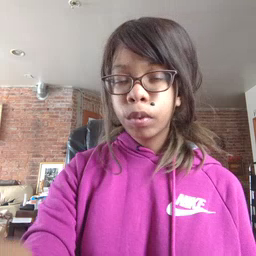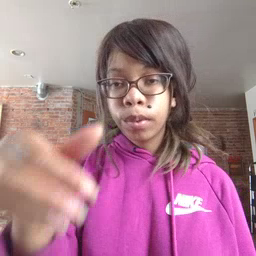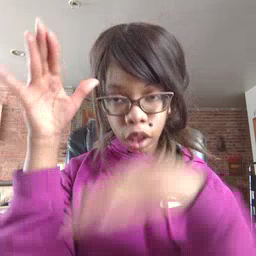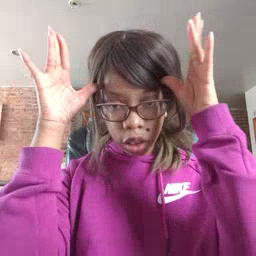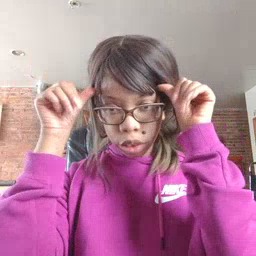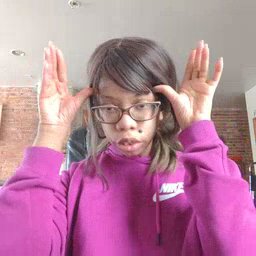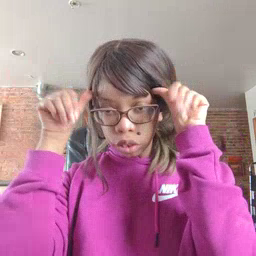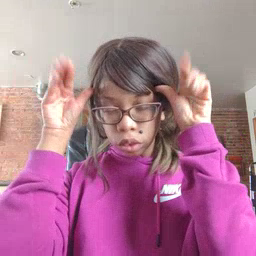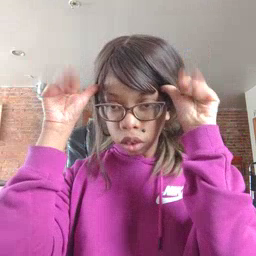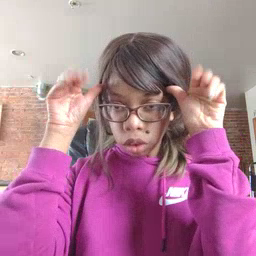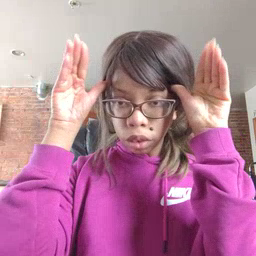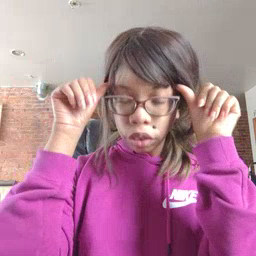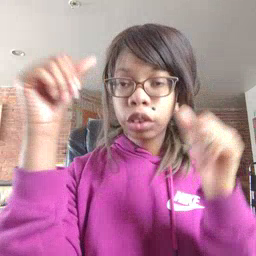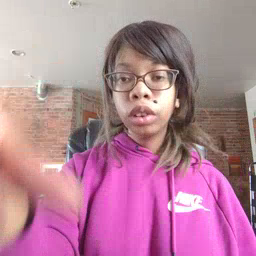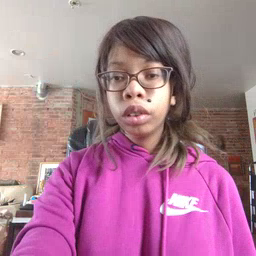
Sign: donkey